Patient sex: M
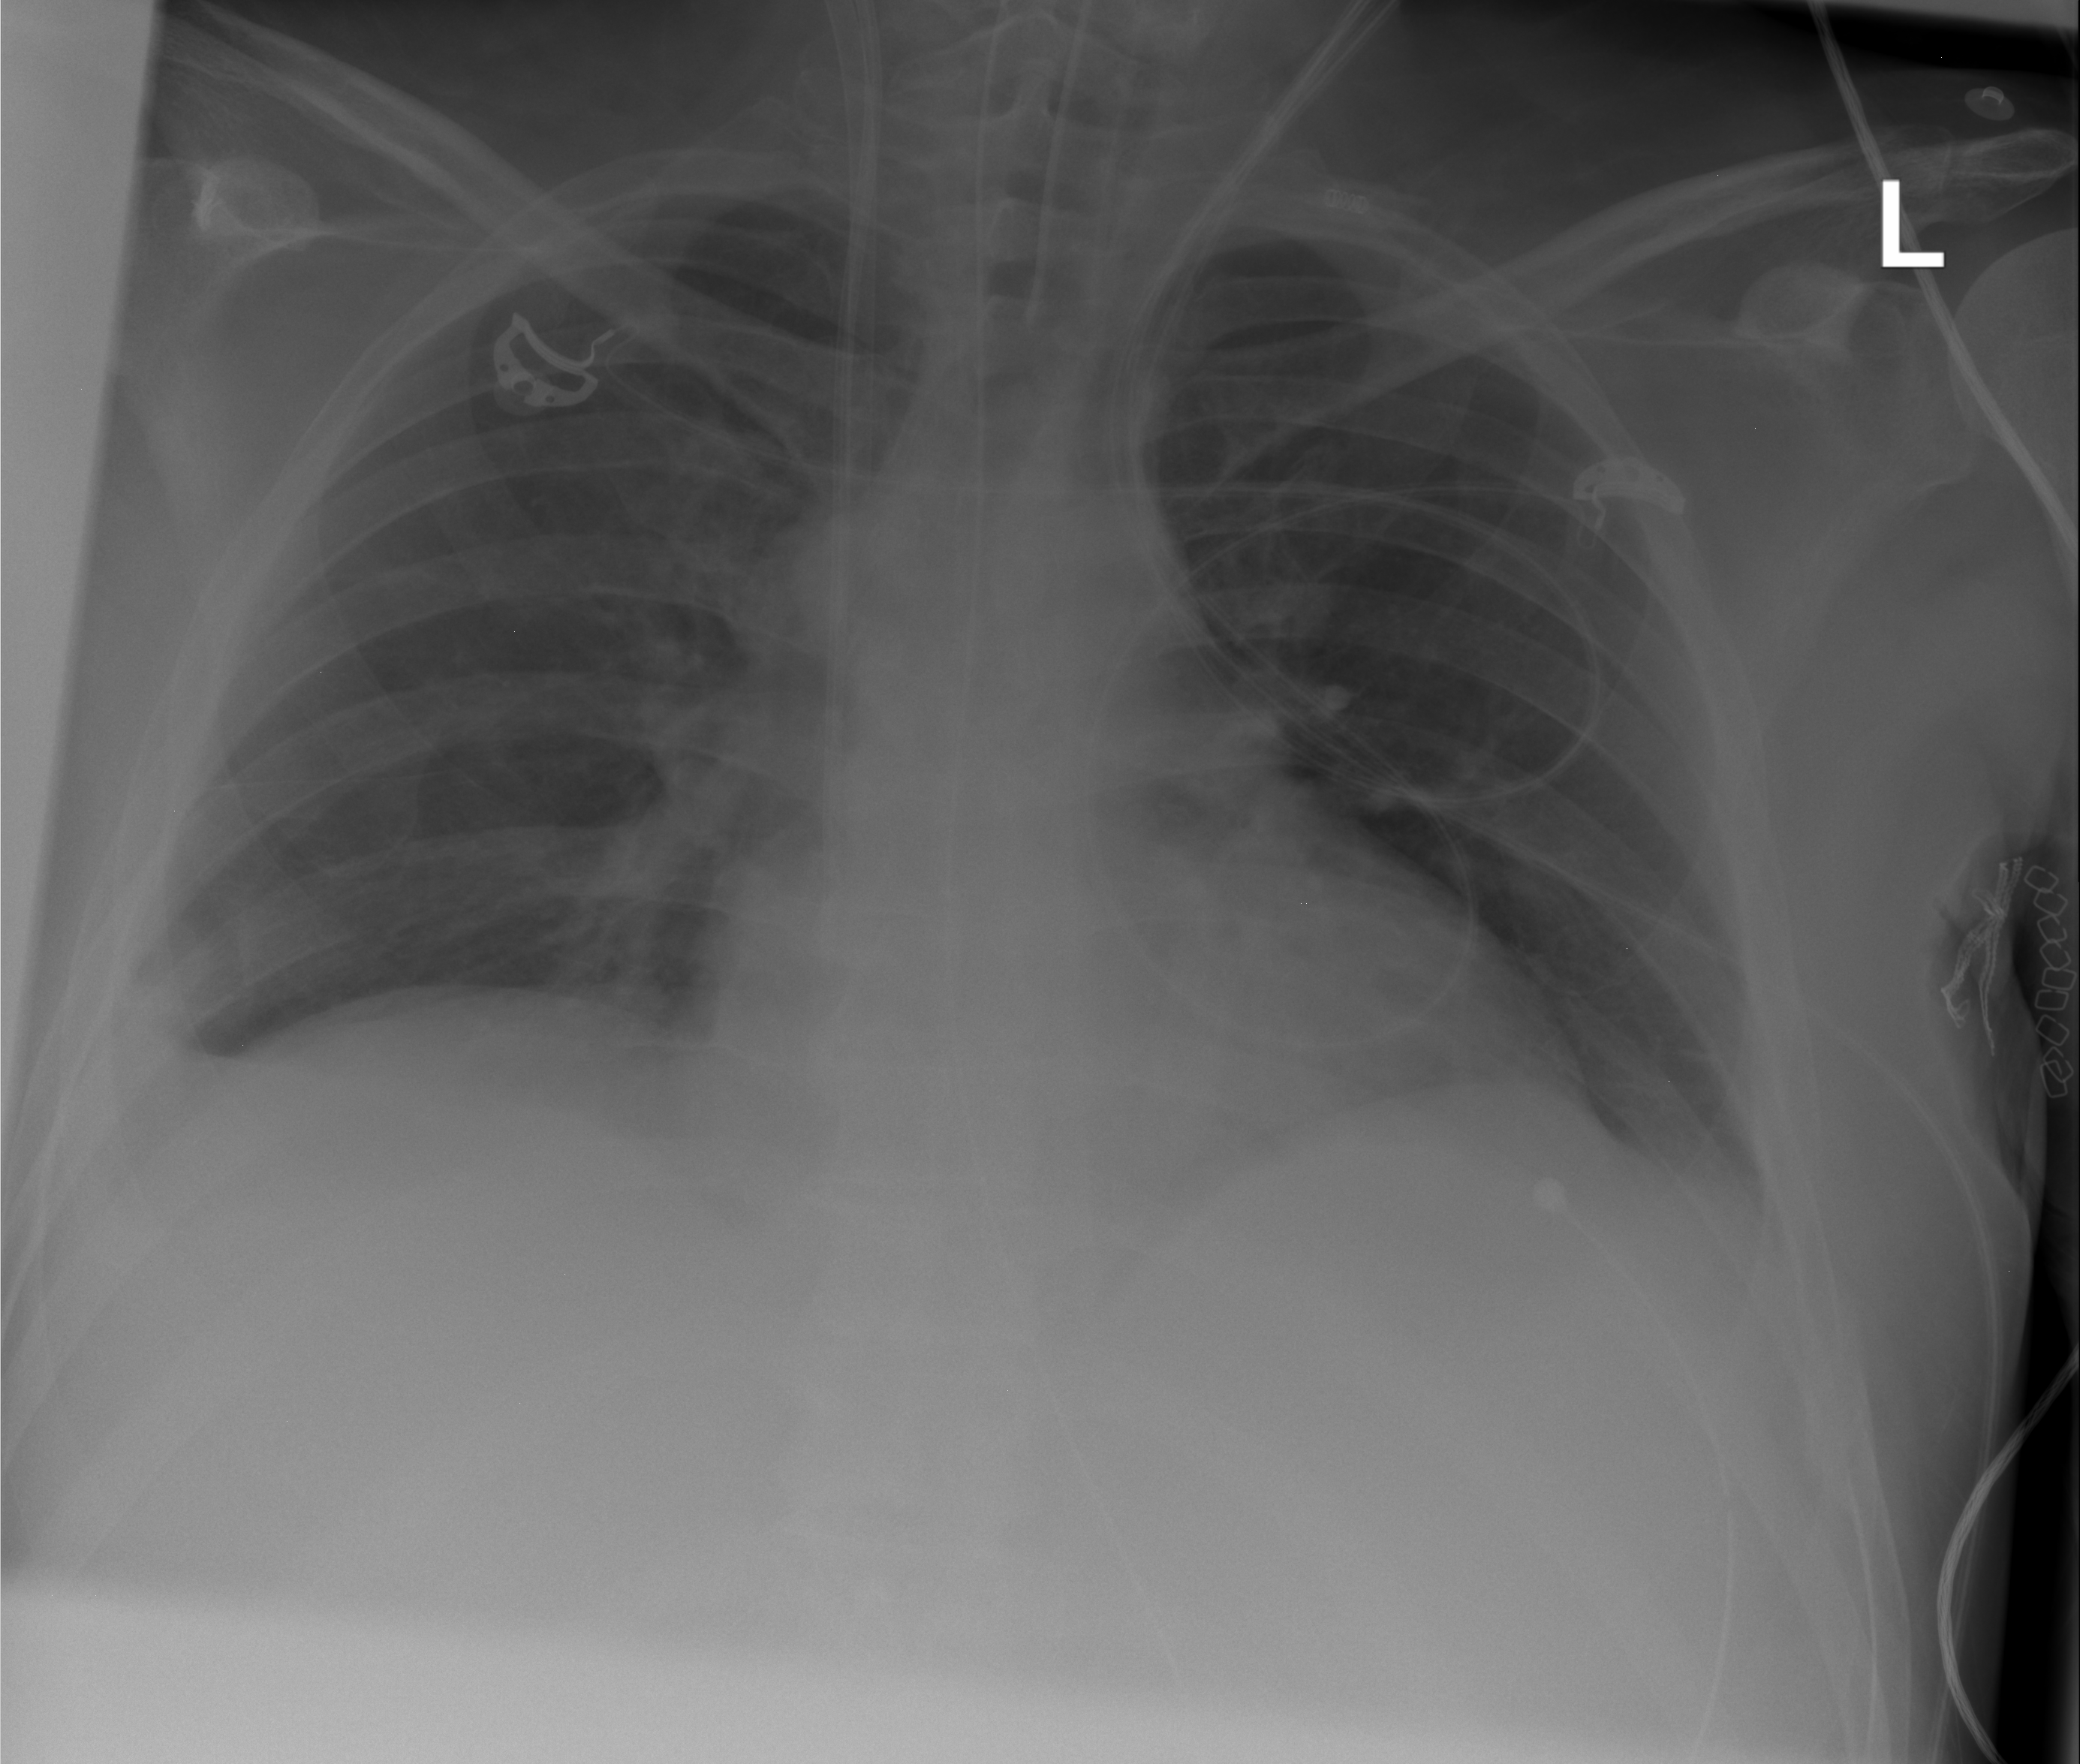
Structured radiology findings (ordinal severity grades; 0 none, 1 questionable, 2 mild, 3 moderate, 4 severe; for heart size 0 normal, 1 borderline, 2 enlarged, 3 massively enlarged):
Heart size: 1
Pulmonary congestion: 0
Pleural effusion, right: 1
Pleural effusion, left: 1
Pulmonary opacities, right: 0
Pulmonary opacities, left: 0
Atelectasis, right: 1
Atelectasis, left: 1